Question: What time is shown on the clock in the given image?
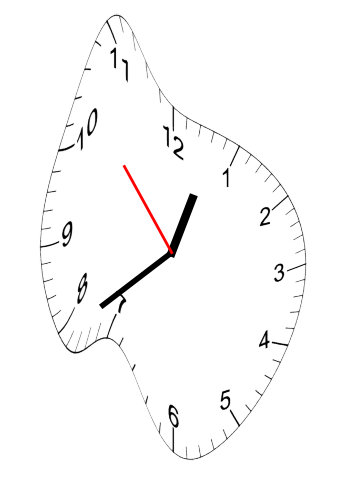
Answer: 12:38:53